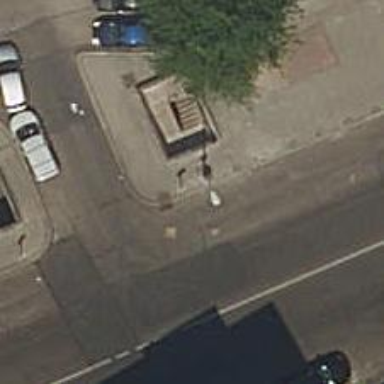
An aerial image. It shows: Taxi stand.